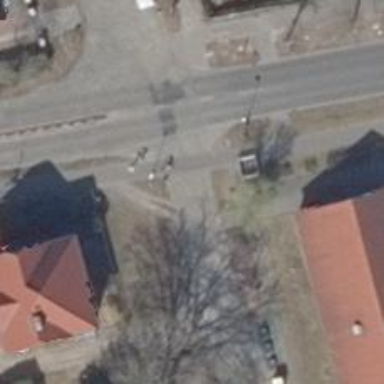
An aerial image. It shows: Road with "give way" sign.